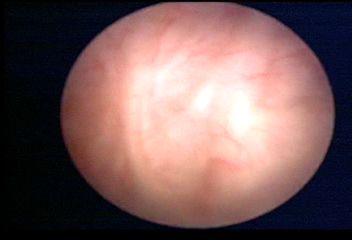
Modality: WLC
Class: Normal mucosa
Bladder cancer association: No